Question: Is it possible to make one cell a formula driven cell and have it update automatically? Similar to Excel.
For example, I want user to fill out two cells, and then a third cell will automatically divide when user fills both cells. I'd like it to be NOT connected to a button.
QTable Screenshot

Code for TableWidget:
'''
self.tableWidget = {}
for i in range(int(self.numberLine.text())):
self.tableWidget[i] = QTableWidget()
self.tableWidget[i].setRowCount(5)
self.tableWidget[i].setColumnCount(3)
self.tableWidget[i].setHorizontalHeaderLabels(['OEM (Case {})'.format(i+1), 'ZVI (Case {})'.format (i+1), 'Improvement % '])
self.tableWidget[i].setVerticalHeaderLabels(['Flow (MMSCFD)', 'HP', 'Specific Power (HP/MMSCFD)', 'Discharge Temp (F)', ''])
self.tableWidget[i].setFixedSize(QtCore.QSize(480, 180))
self.gridLayout_14.addWidget(self.tableWidget[i])
'''
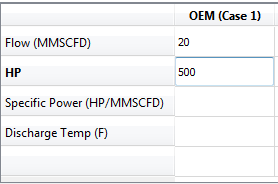
Answer: An elegant solution is to create a custom class that inherits from 'QTableWidget', where you connect the 'itemChanged' signal, this is issued each time the cell changes value (this returns the changed item but will use it only to verify that the default columns are the ones have been changed).
In addition to not having problems that the user places different values to a floating we will use a QDoubleValidator, for that we create a custom QItemDelegate.
'''
class FloatDelegate(QItemDelegate):
def __init__(self, _from, _to, _n_decimals, parent=None):
QItemDelegate.__init__(self, parent=parent)
self._from = _from
self._to = _to
self._n_decimals = _n_decimals
def createEditor(self, parent, option, index):
lineEdit = QLineEdit(parent)
_n_decimals = 2
validator = QDoubleValidator(self._from, self._to, self._n_decimals, lineEdit)
lineEdit.setValidator(validator)
return lineEdit
class CustomTableWidget(QTableWidget):
_from = 0
_to = 10**5
_n_decimals = 2
def __init__(self, i, parent=None):
QTableWidget.__init__(self, 5, 3, parent=parent)
self.setItemDelegate(FloatDelegate(self._from, self._to, self._n_decimals, self))
self.setHorizontalHeaderLabels(['OEM (Case {})'.format(i+1), 'ZVI (Case {})'.format (i+1), 'Improvement % '])
self.setVerticalHeaderLabels(['Flow (MMSCFD)', 'HP', 'Specific Power (HP/MMSCFD)', 'Discharge Temp (F)', ''])
self.setFixedSize(QSize(480, 180))
self.itemChanged.connect(self.onItemChanged)
def onItemChanged(self, item):
# items (2, 0) = (1, 0) / (0, 0)
if item.column() == 0 and (item.row() == 0 or item.row()==1):
num = self.item(1, 0)
den = self.item(0, 0)
if num and den:
resp = float(num.data(Qt.DisplayRole))/float(den.data(Qt.DisplayRole))
rest_string = str(round(resp, self._n_decimals))
it = QTableWidgetItem(rest_string, QTableWidgetItem.Type)
self.setItem(2, 0, it)
'''
Example:
'''
class Widget(QWidget):
def __init__(self, parent=None):
QWidget.__init__(self, parent=parent)
self.setLayout(QGridLayout())
for i in range(2):
self.layout().addWidget(CustomTableWidget(i))
if __name__ == '__main__':
import sys
app = QApplication(sys.argv)
window = Widget()
window.show()
sys.exit(app.exec_())
'''
In your case:
'''
self.tableWidget = {}
for i in range(int(self.numberLine.text())):
self.tableWidget[i] = CustomTableWidget(i)
self.gridLayout_14.addWidget(self.tableWidget[i])
'''
Another option instead of using validators, we can change the QLineEdit to QDoubleSpinBox.
'''
def createEditor(self, parent, option, index):
w = QDoubleSpinBox(parent)
_n_decimals = 2
w.setMinimum(self._from)
w.setMaximum(self._to)
w.setDecimals(self._n_decimals)
return w
'''